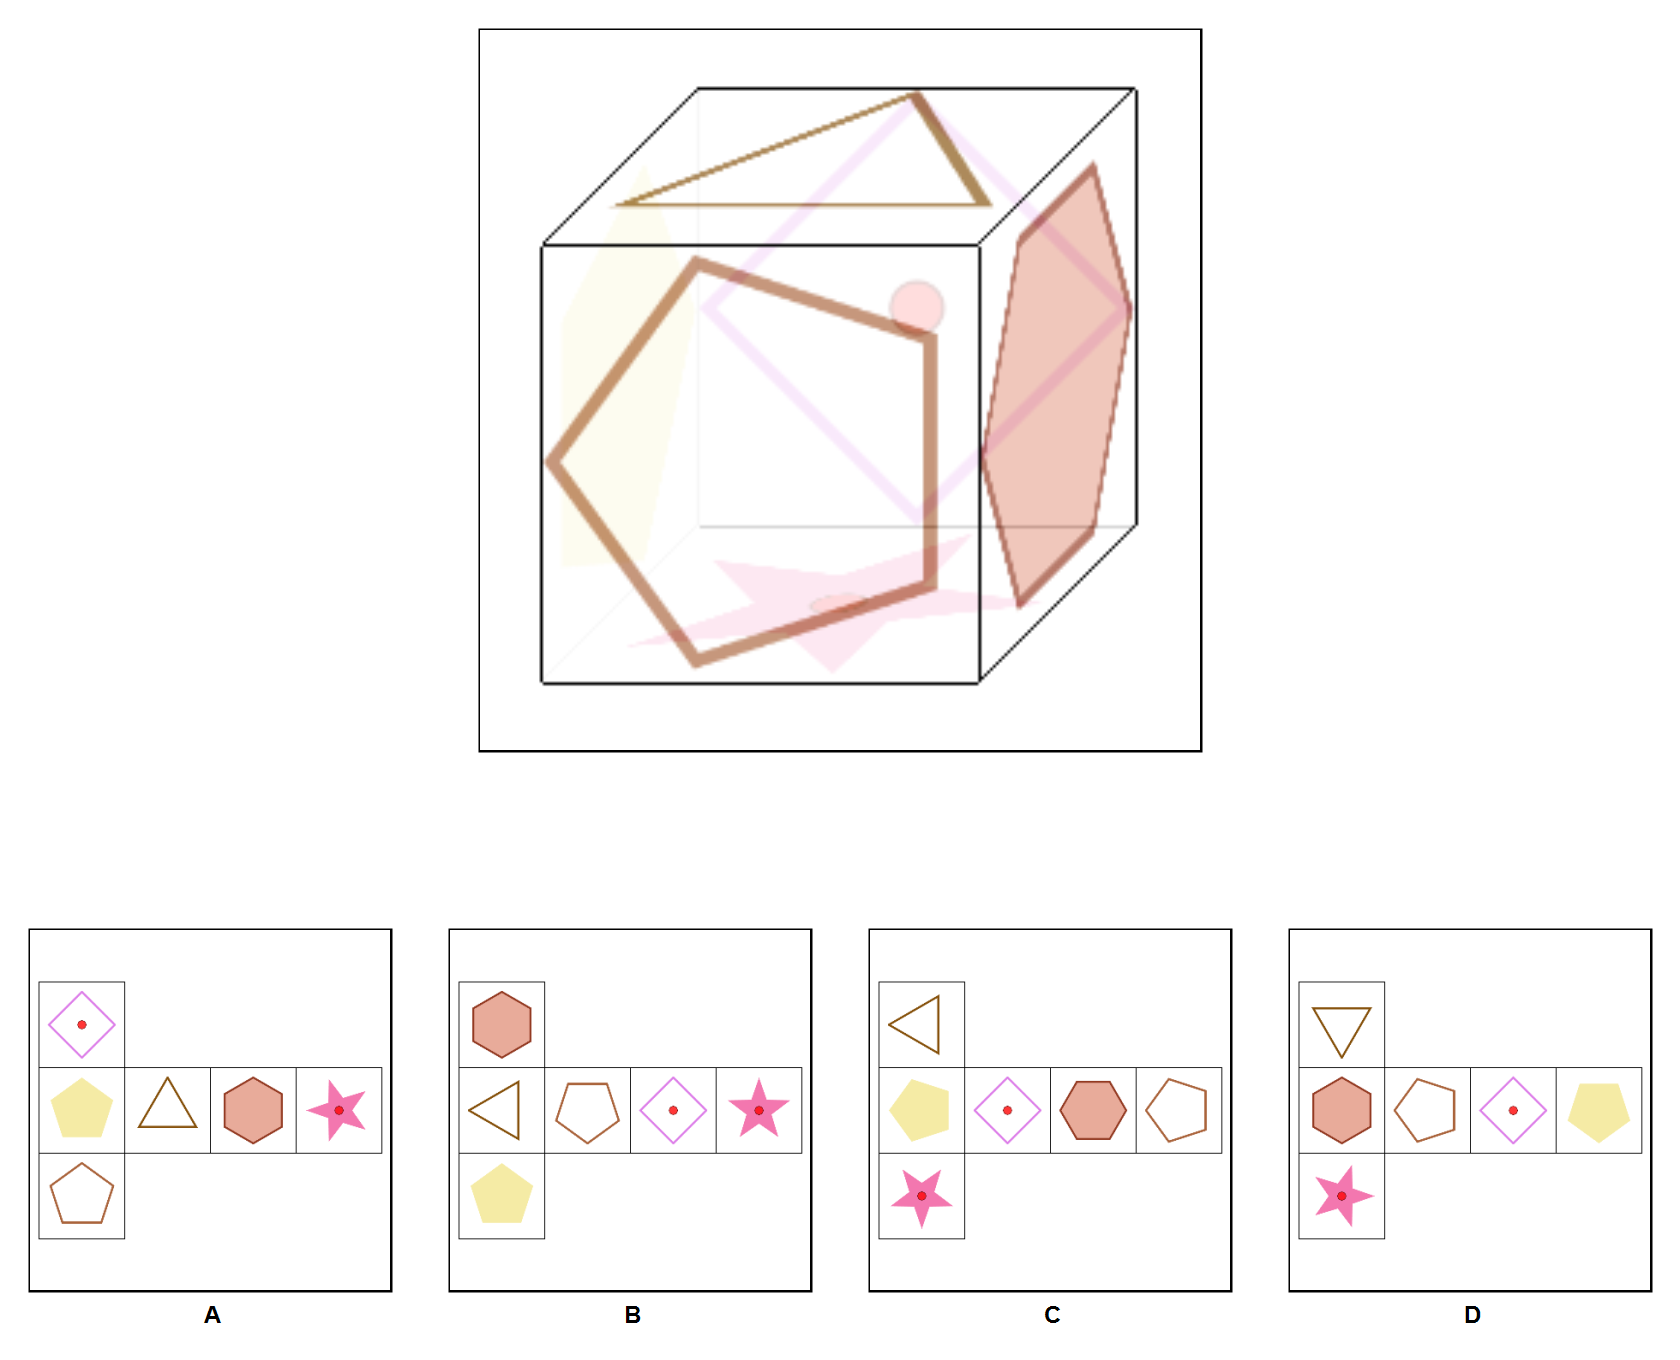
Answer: A